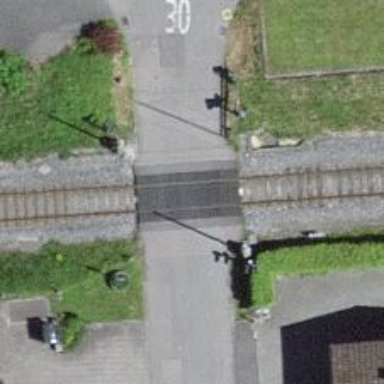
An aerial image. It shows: Full barrier level crossing on railway.